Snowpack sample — Buffalo Mountain, Silverthorne, Colorado, USA (1/25/25, 10:11 AM MST)
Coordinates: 39.6222, -106.1139
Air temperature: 22 °F
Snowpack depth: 110 cm
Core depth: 40 cm
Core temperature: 46.4 °F
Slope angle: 12°, slope face: 102°
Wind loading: high
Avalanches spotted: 0
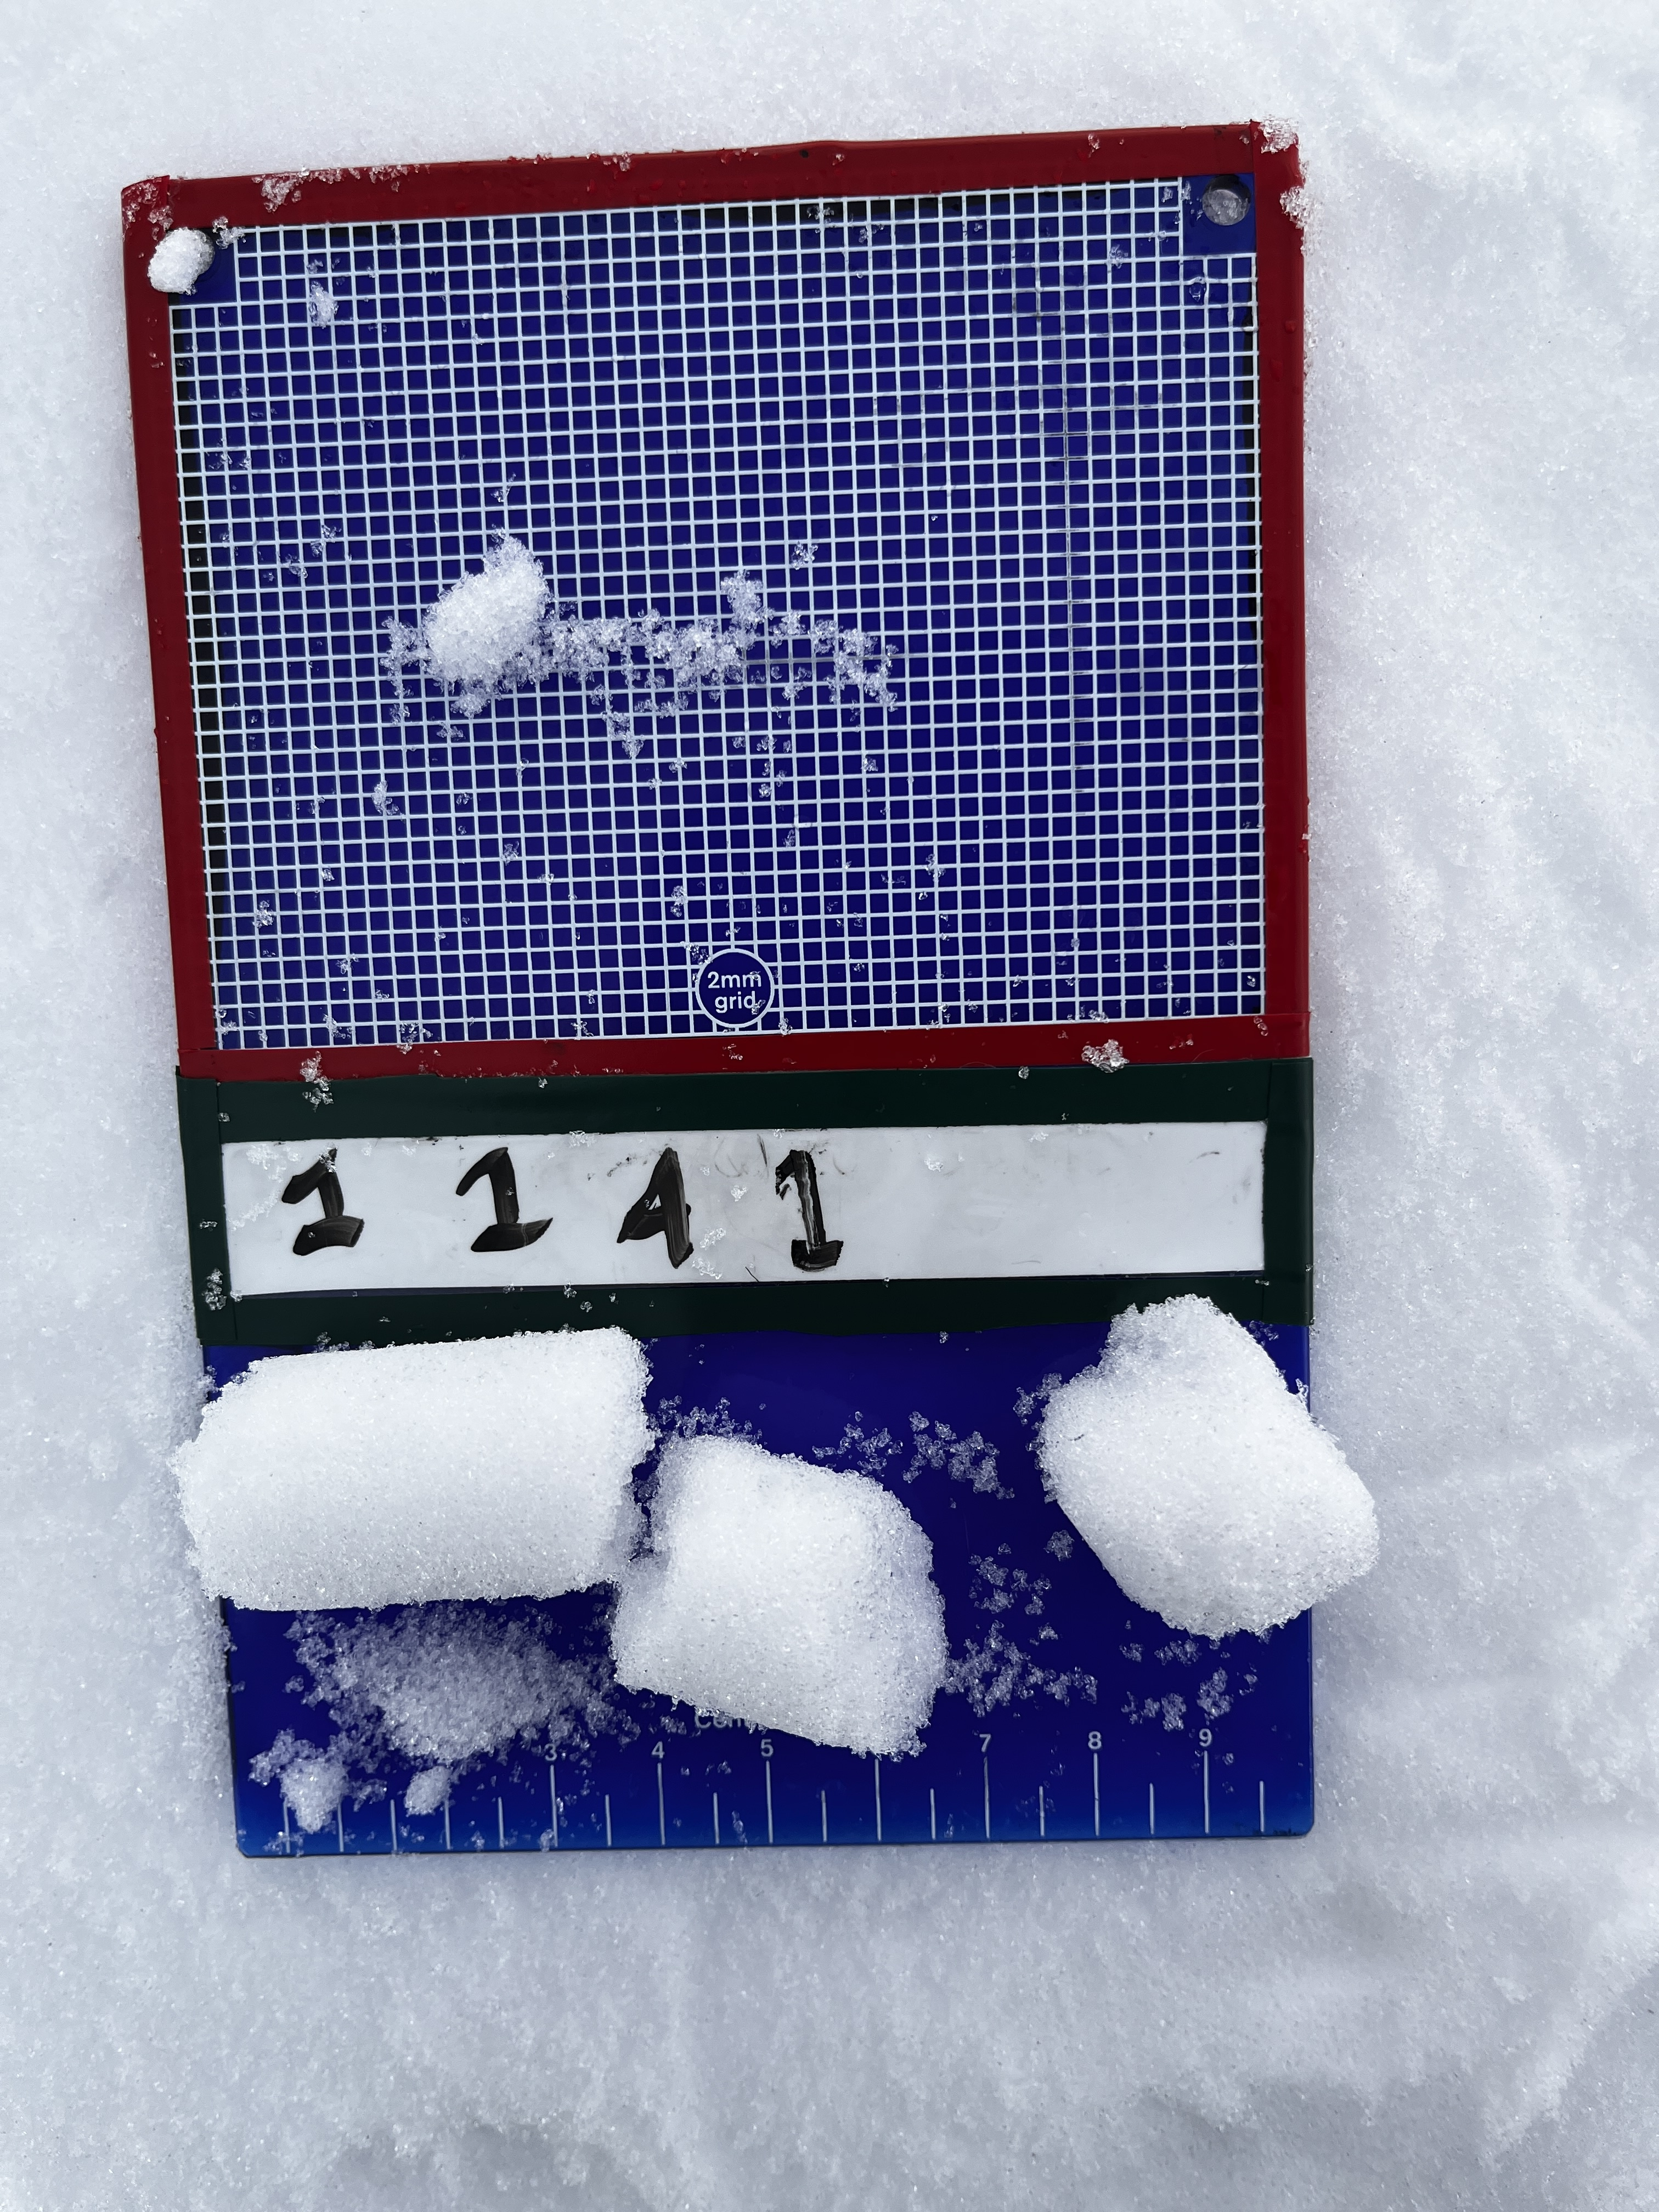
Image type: crystal_card
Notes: No avalanches nearby, collected on the outskirts of a fire break 15 meters from the treeline, on way to Buffalo and Red Mountain